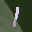
Label: 1